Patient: sex F, age 74
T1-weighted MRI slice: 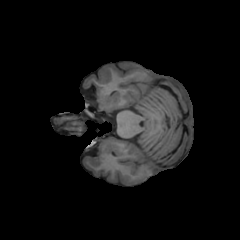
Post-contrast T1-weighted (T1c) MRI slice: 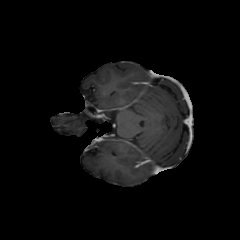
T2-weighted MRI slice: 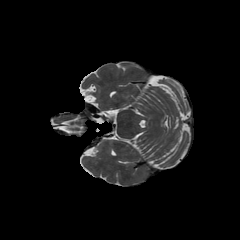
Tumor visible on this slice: no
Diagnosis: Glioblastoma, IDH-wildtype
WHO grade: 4